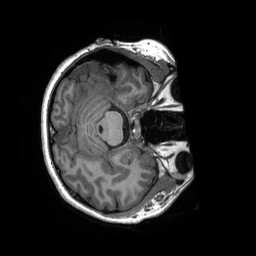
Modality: T1w
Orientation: axial
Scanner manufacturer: siemens
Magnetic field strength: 3 T
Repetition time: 2.3 s
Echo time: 0.00232 s